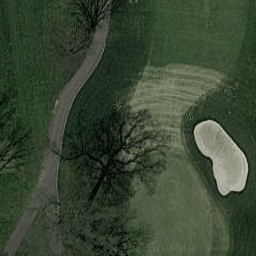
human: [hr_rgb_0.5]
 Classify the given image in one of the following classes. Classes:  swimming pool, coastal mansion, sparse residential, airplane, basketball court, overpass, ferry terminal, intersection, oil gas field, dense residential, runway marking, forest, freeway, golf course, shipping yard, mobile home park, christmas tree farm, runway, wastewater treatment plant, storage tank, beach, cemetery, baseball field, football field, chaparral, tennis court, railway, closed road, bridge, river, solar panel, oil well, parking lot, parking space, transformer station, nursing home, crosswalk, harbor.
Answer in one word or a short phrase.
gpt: golf course